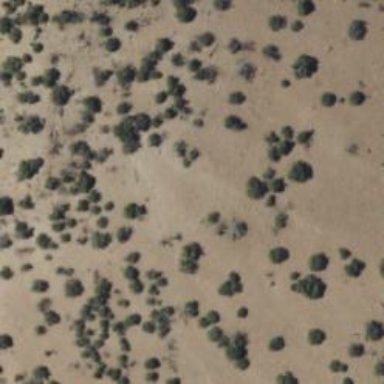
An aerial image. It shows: Area covered in scrub vegetation.